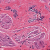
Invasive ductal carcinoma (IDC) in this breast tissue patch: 0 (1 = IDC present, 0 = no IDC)